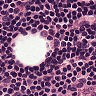
Metastatic tissue present: no